Aerial crown-view tile of a tropical tree (Barro Colorado Island, Panama), acquired 20250616:
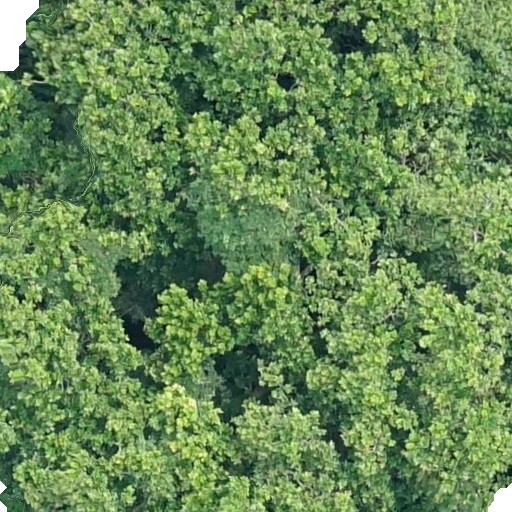
Species: Anacardium excelsum
GBIF accepted scientific name: Anacardium excelsum
Crown area: 558.341 m²